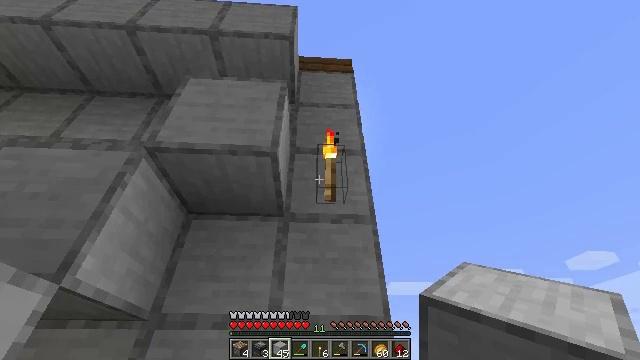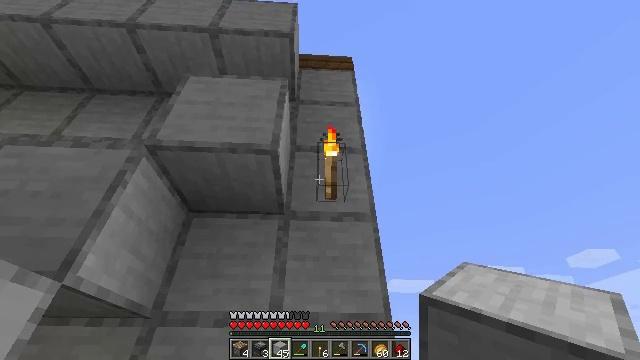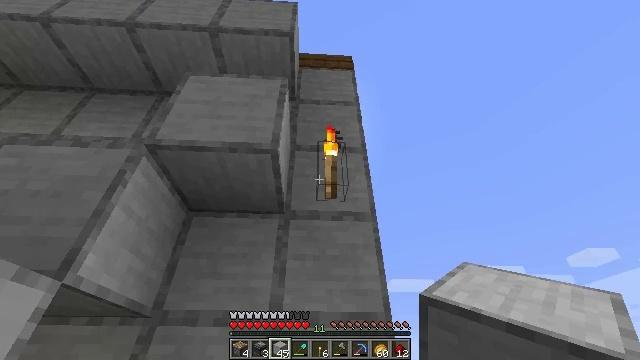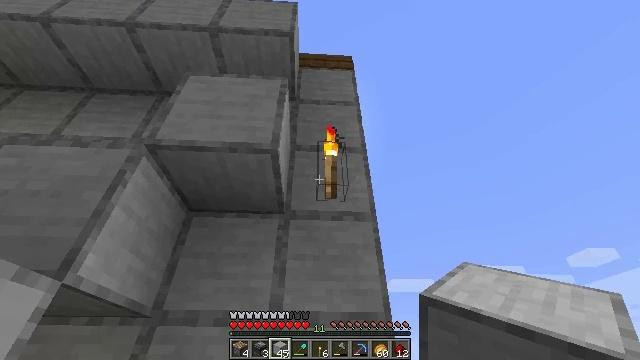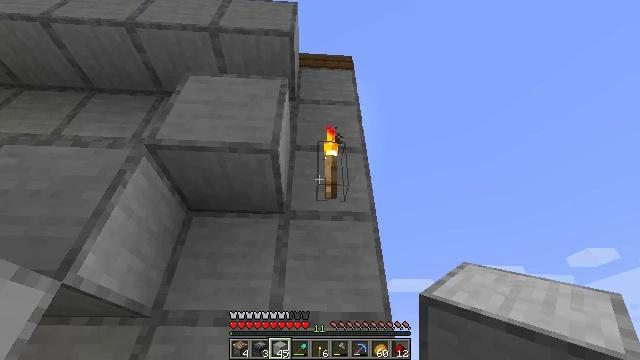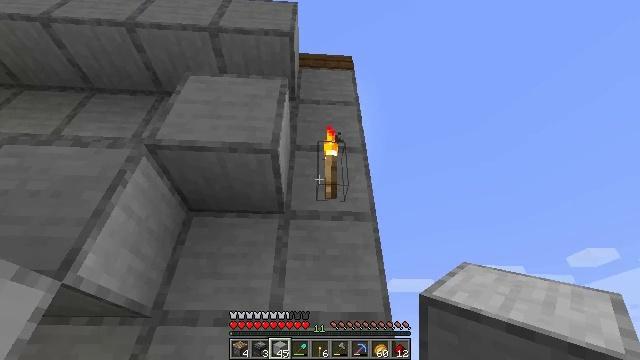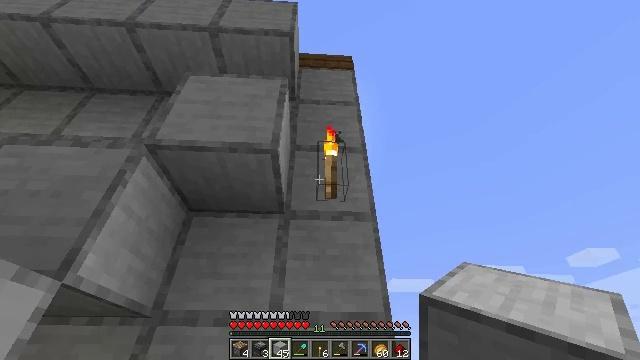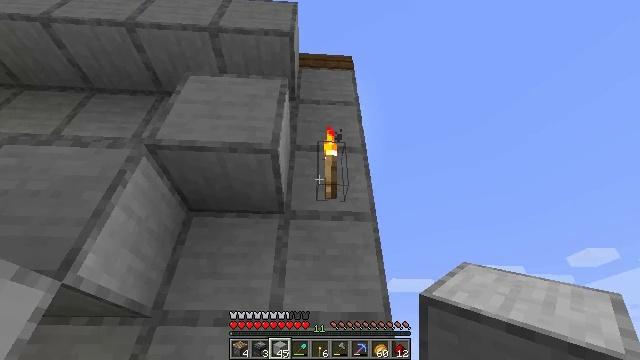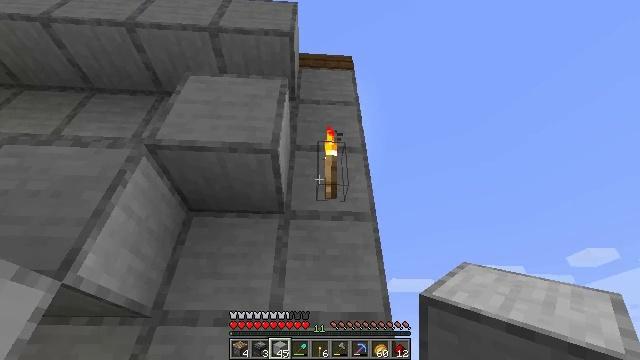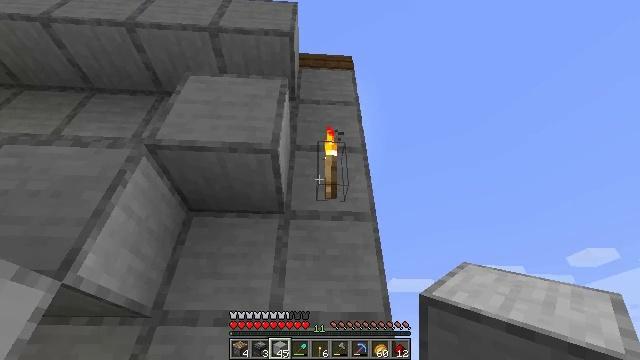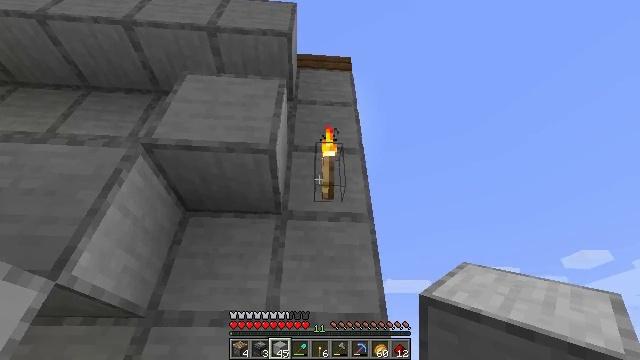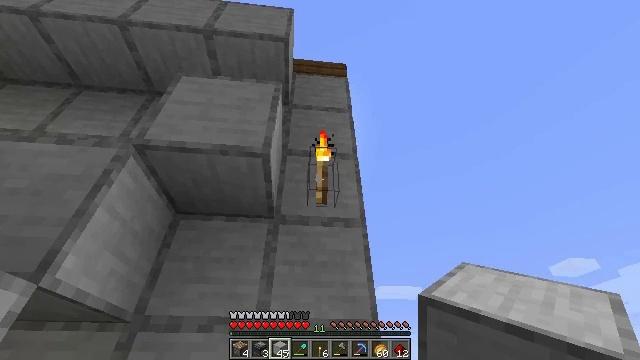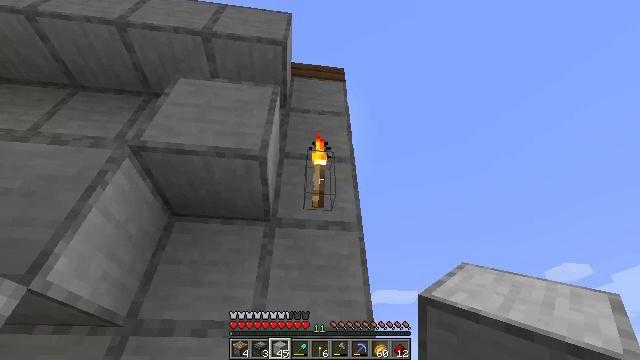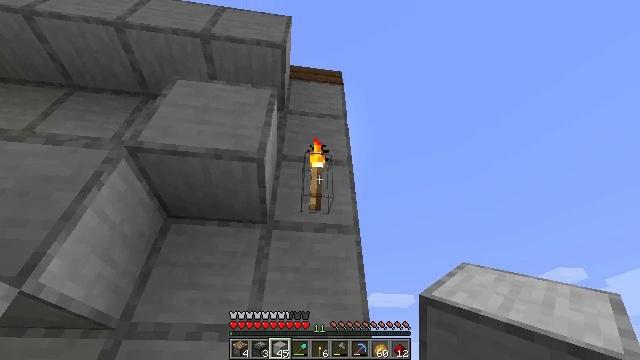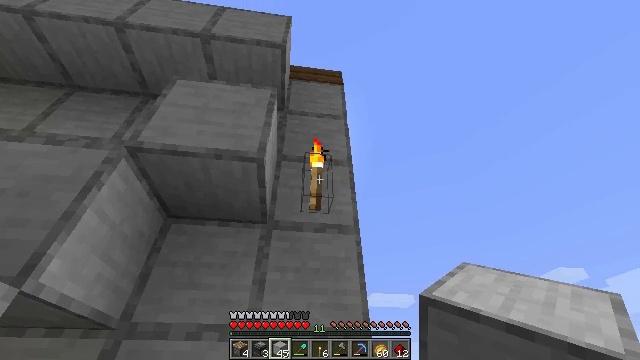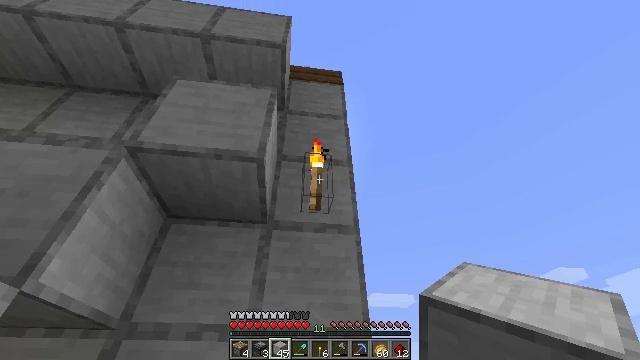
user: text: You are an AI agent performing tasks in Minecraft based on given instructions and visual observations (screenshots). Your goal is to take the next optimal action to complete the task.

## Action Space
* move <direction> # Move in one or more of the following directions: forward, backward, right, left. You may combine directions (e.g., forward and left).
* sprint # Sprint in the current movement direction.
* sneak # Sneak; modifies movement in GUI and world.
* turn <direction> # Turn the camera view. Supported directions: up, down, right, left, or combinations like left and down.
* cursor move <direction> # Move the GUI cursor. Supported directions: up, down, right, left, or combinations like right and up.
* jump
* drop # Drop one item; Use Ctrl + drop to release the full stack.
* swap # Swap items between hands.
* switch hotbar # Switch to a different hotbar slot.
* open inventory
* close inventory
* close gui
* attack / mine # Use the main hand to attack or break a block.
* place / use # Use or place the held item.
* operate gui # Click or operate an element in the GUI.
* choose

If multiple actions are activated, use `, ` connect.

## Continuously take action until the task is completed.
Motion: motion action
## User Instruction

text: Get smooth stone for building.
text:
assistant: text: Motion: no_op
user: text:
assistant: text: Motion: no_op
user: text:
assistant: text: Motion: no_op
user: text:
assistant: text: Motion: no_op
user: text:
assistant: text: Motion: no_op
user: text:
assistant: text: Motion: no_op
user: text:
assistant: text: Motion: no_op
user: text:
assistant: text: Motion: no_op
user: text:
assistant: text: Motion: no_op
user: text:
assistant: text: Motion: no_op
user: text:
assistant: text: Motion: turn right and up
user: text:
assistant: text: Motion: no_op
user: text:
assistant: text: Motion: no_op
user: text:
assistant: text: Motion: no_op
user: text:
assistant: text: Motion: no_op
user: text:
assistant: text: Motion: no_op
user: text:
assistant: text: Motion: no_op
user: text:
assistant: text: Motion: no_op
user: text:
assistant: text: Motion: no_op
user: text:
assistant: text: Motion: no_op
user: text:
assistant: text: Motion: no_op
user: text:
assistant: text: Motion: no_op
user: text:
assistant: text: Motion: no_op
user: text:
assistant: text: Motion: no_op
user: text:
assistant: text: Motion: no_op
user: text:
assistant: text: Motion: no_op
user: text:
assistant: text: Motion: no_op
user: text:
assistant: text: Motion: no_op
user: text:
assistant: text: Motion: no_op
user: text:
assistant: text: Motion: turn down